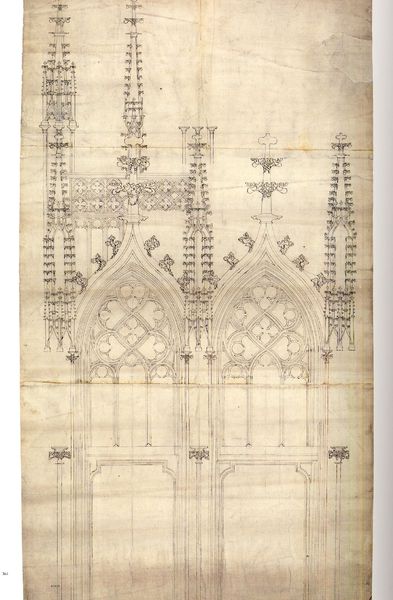
Titel: St Stephan in Wien
Schlagwörter: fenster, schwarz, skizze, säulen, weiss, zeichnung, ornament, turm, papier, türmchen, türme, kathedrale, portal, rosette, plan, zierde, gothik, querschnitt, rosetten, maßwerk, fester, ziehcnung, vergilpt